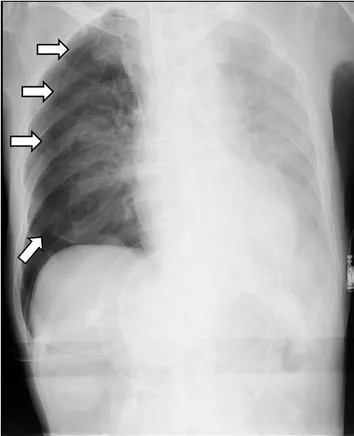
Postoperative chest X-ray showed right pneumothorax (arrows). The decrease in radiolucency in the left chest is considered to be due to pleural effusion.
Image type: radiology (x_ray)